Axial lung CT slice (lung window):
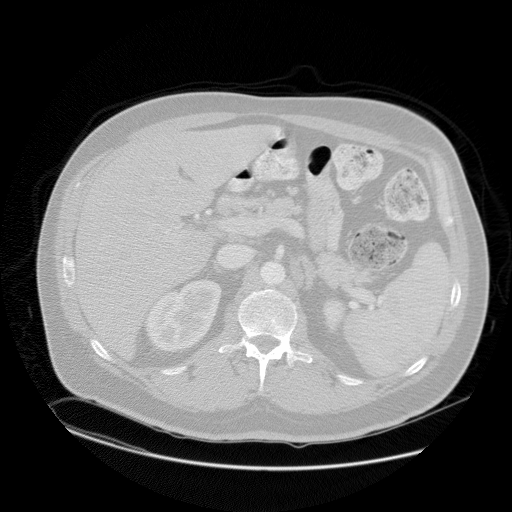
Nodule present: no